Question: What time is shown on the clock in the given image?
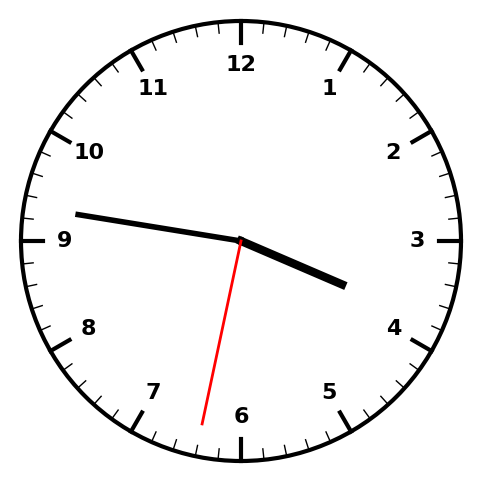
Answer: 03:46:32